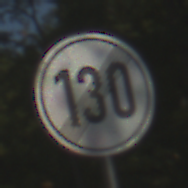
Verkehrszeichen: EndeGeschwindigkeit130
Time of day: MorningAfternoon
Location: Outdoor (Suburban)
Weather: Clear
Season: NotSpecified
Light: Natural